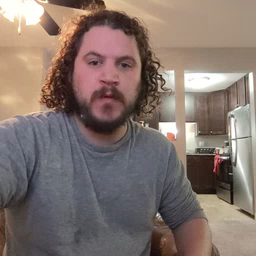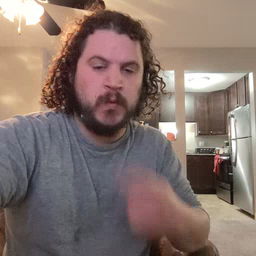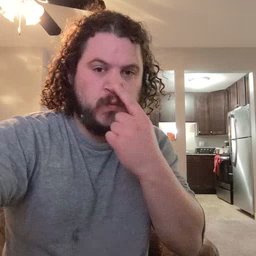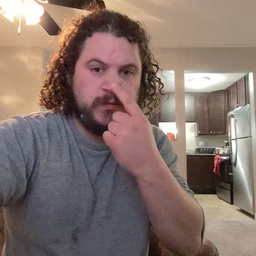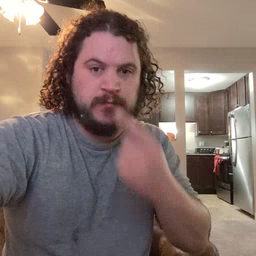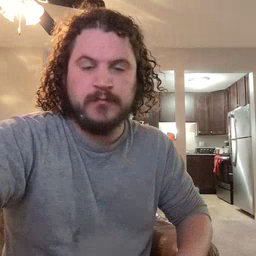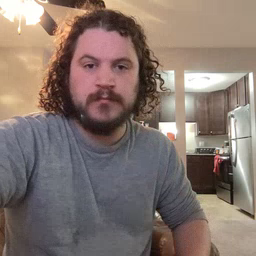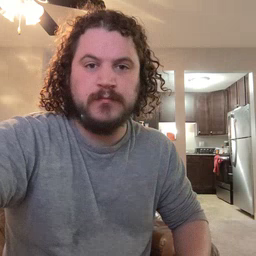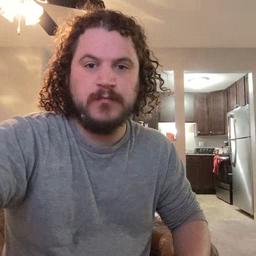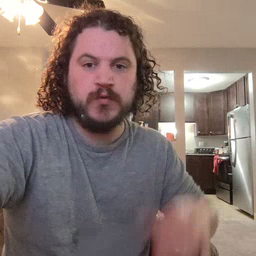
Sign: nose